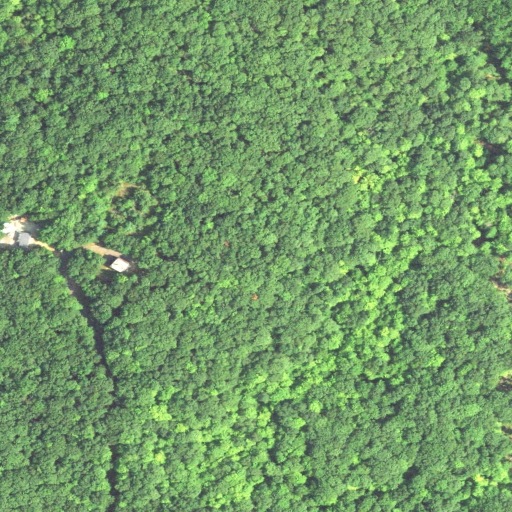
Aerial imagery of mountain in Connecticut named Bald Hill containing deciduous forest, open development, mixed forest, and low intensity development